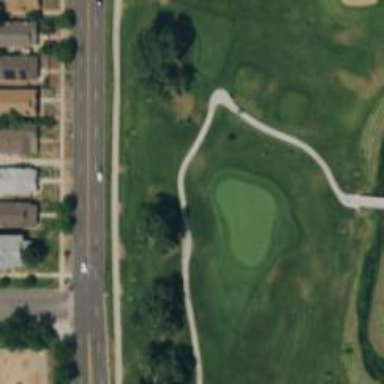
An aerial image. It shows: Golf hole.